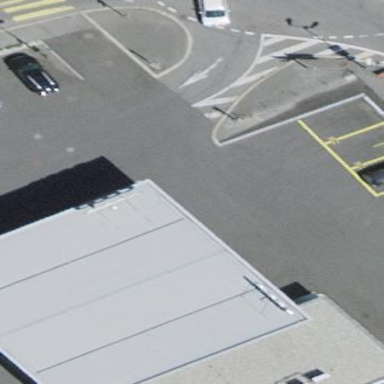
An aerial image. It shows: Flat-roofed building serving as fuel station.